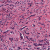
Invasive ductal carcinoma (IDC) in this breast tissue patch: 1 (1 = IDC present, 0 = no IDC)